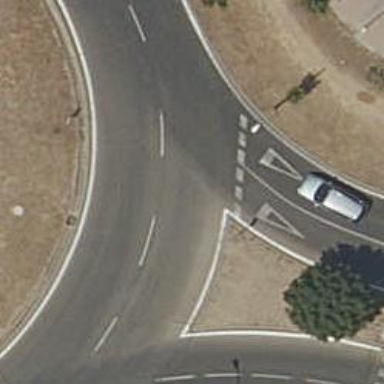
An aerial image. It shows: Tertiary road that leads to roundabout.